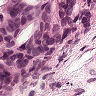
Metastatic tissue present: yes